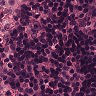
Metastatic tissue present: no